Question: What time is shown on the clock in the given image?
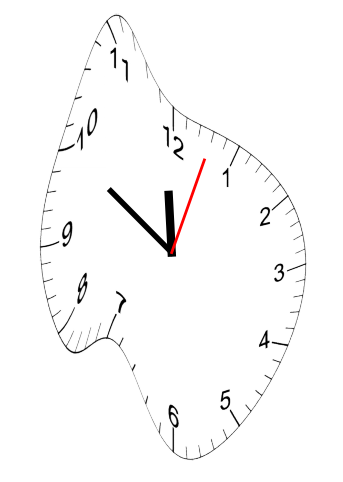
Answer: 11:50:03